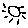
Label: sun